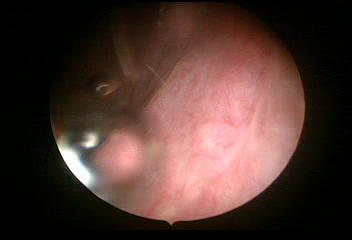
Modality: WLC
Class: Normal mucosa
Bladder cancer association: No